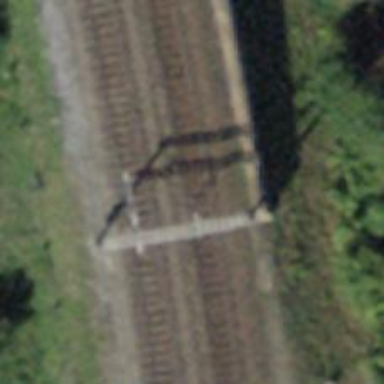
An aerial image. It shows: Single railway track with electrified contact line.